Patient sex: M
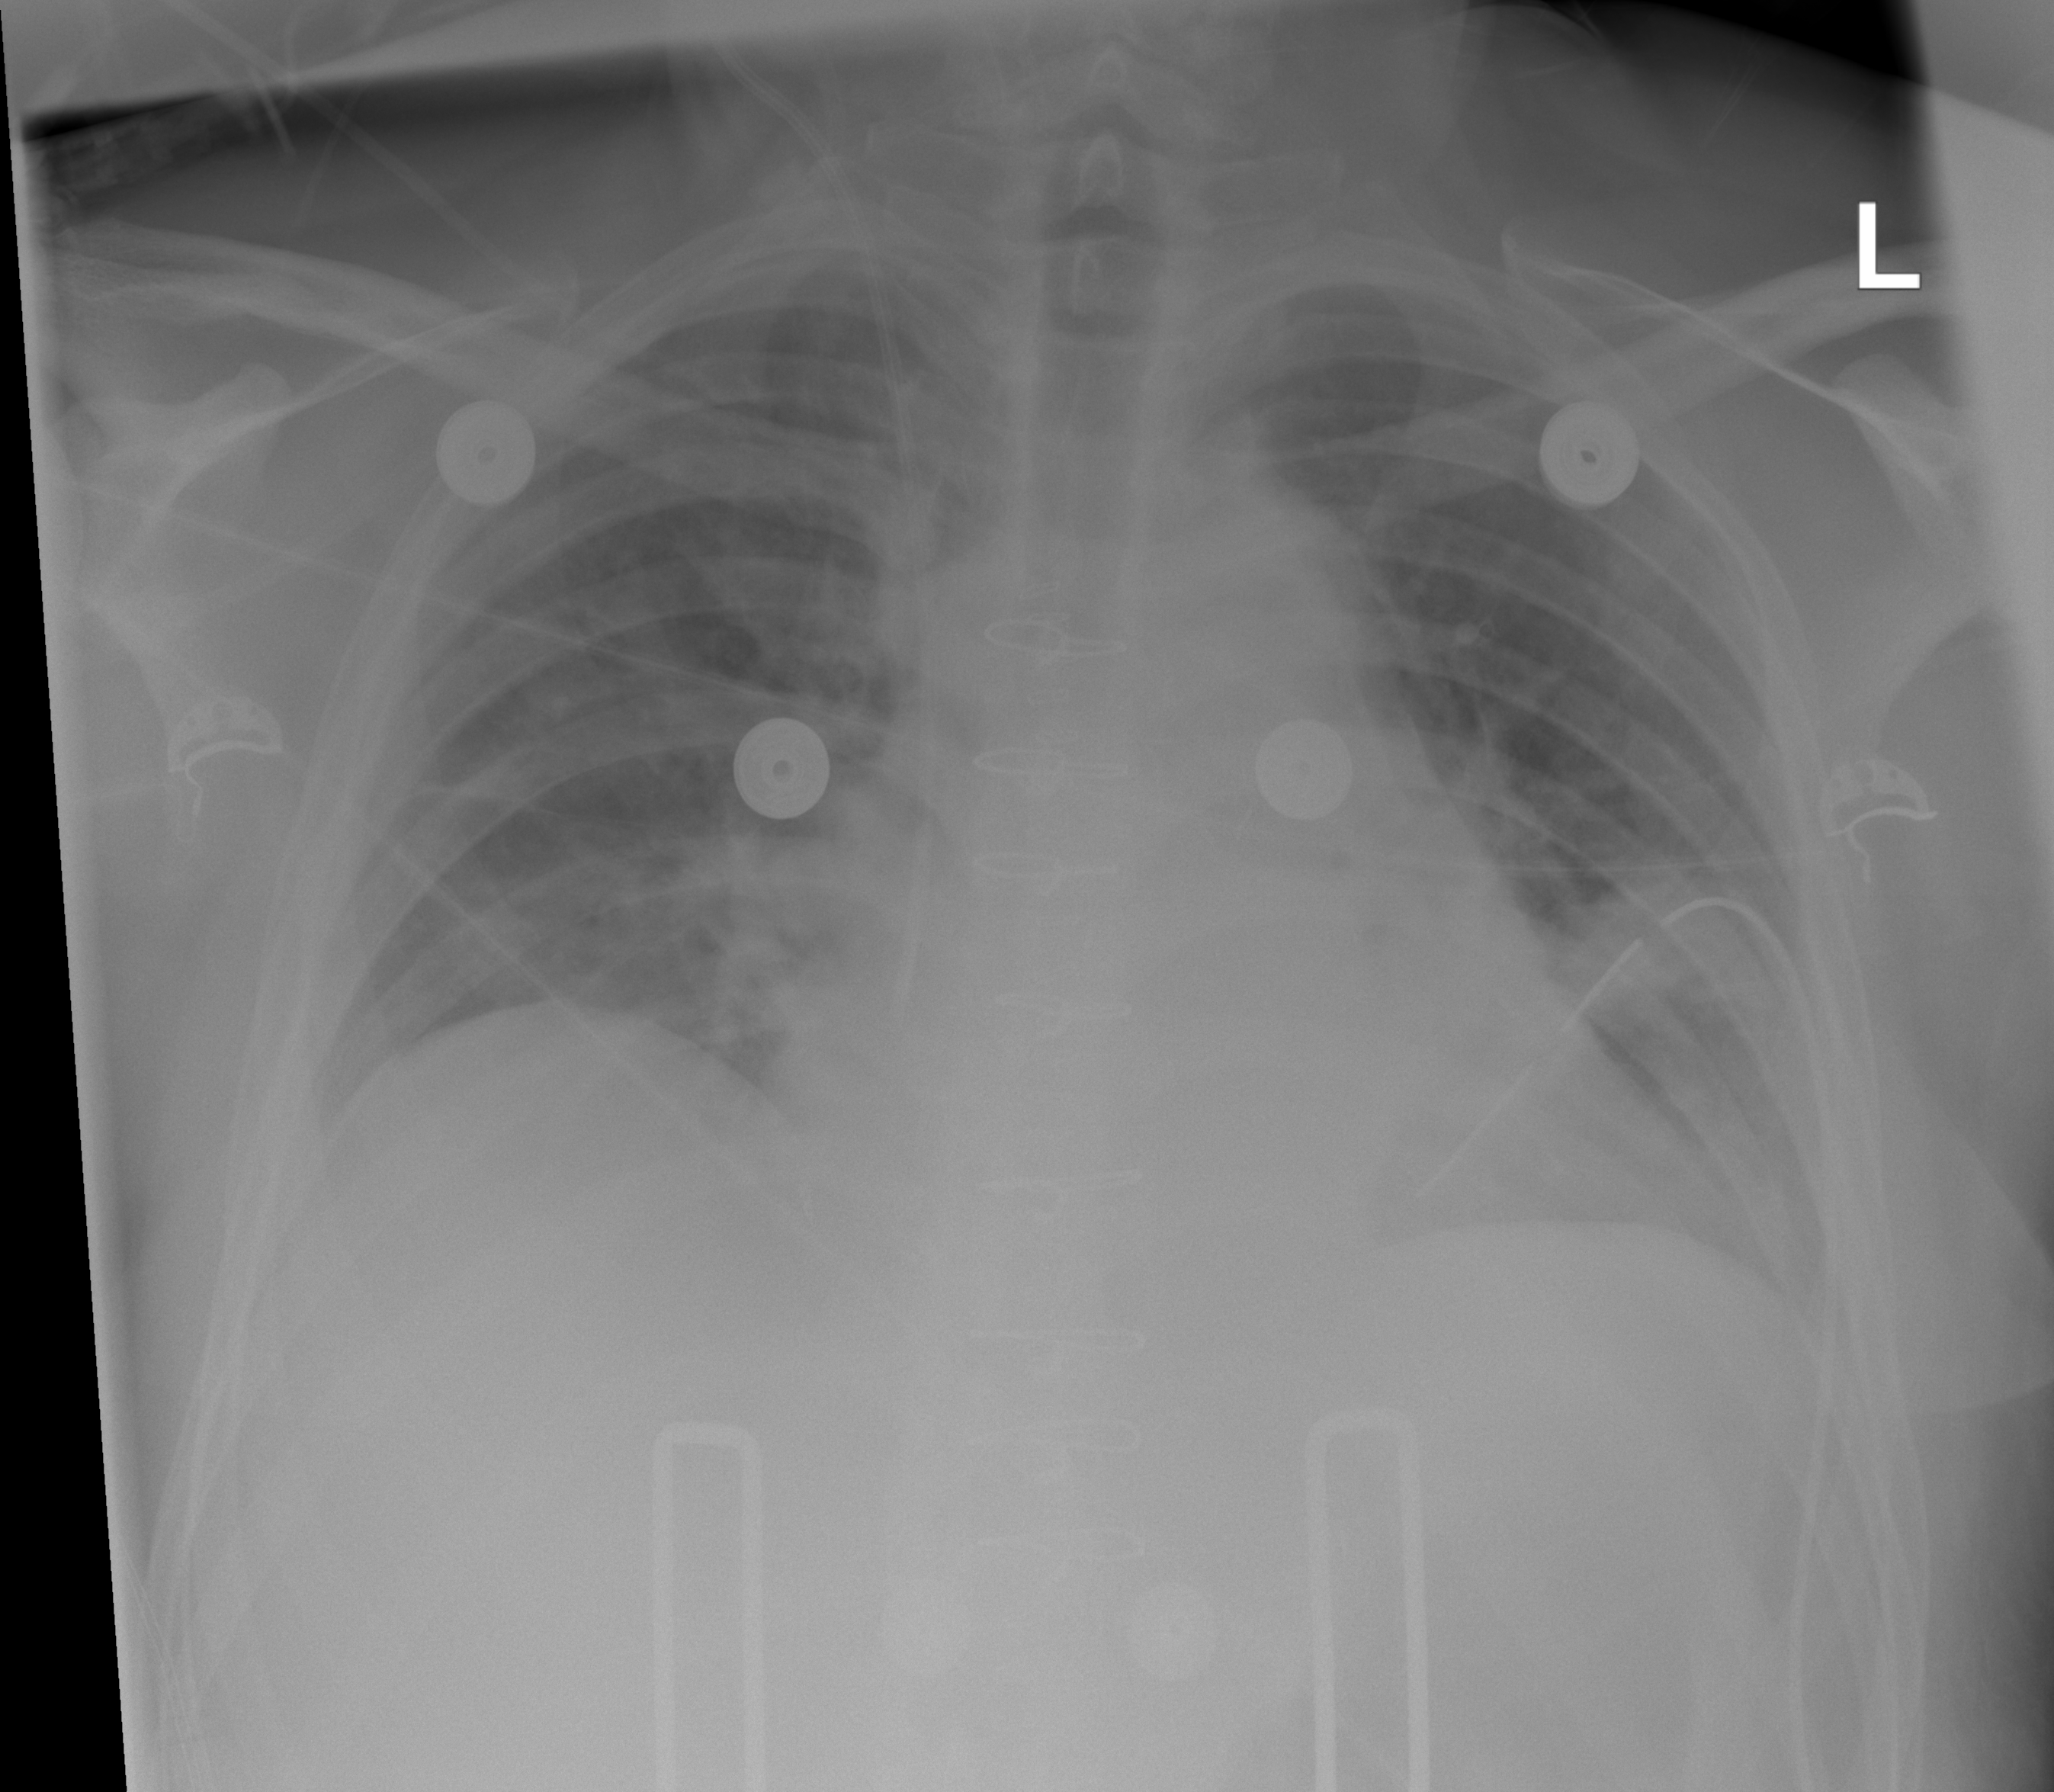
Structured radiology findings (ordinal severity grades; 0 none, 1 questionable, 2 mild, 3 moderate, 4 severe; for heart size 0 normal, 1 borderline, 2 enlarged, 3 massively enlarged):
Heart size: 1
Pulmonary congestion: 2
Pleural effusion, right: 0
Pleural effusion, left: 1
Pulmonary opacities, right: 0
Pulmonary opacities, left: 0
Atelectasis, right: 2
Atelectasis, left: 2